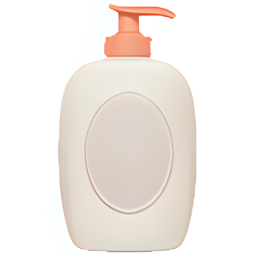
Name: lotion bottle
Emoji: 🧴
Group: Objects
Sub-group: household